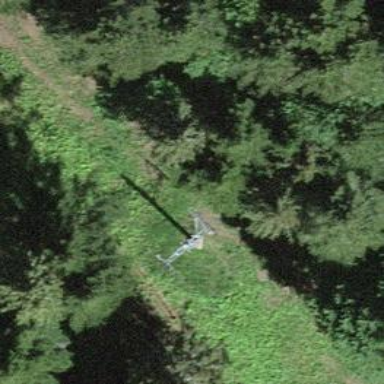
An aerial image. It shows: Pylon for aerialway.